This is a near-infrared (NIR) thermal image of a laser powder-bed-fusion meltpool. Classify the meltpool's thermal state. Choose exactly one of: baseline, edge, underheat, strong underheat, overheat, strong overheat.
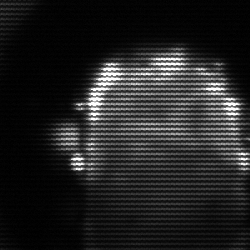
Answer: baseline